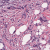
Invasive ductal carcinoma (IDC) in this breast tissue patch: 1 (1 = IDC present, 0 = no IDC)